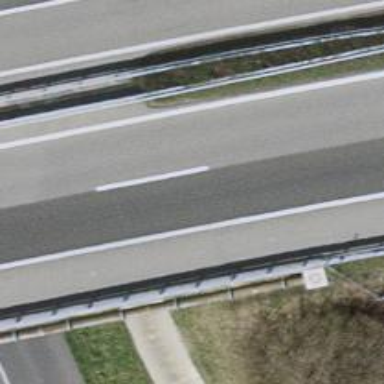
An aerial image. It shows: Motorway bridge with asphalt surface.